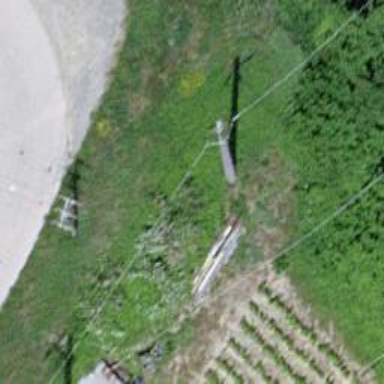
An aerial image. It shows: Minor power line.